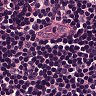
Metastatic tissue present: no